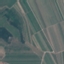
Label: PermanentCrop